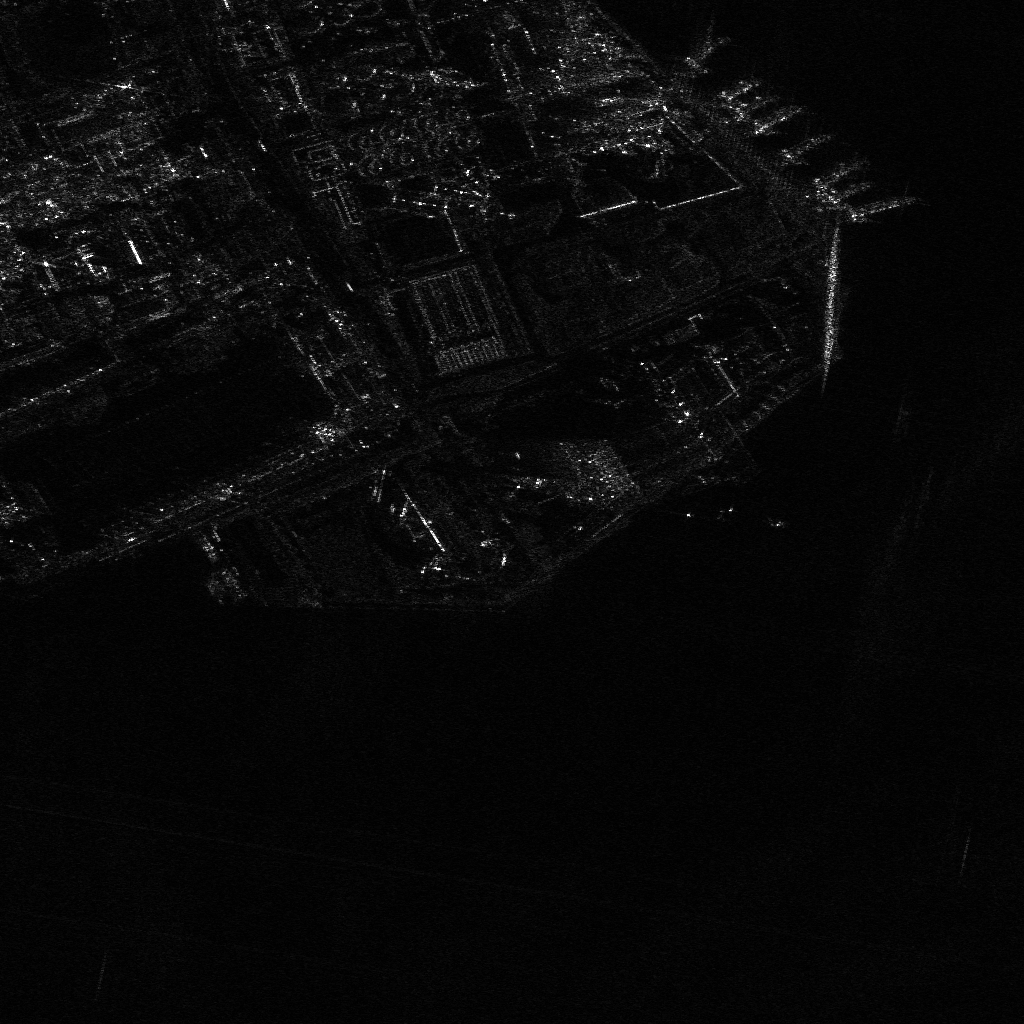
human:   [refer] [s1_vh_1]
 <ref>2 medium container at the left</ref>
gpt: <box>[[18, 52, 22, 54, 57], [20, 56, 24, 57, 57]]</box>

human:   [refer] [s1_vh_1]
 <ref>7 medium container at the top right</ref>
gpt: <box>[[72, 7, 74, 12, 53], [70, 5, 72, 10, 53], [77, 11, 78, 17, 53], [74, 8, 76, 14, 53], [80, 14, 81, 20, 53], [81, 15, 83, 21, 53], [84, 16, 86, 23, 76]]</box>